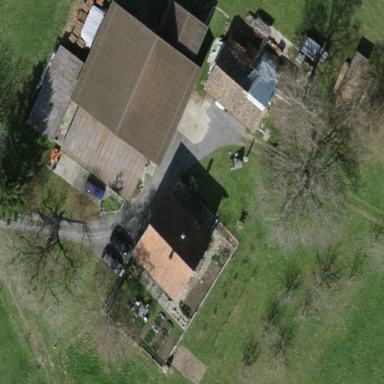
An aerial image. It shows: Farmyard area.